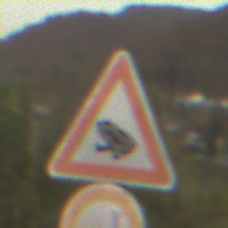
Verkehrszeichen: AmphibienwanderungRechts
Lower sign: VerbotUeberholenEinspurigeFahrzeuge
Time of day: SunriseSunset
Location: Outdoor (Nature)
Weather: PartlyCloudy
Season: NotSpecified
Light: Natural